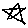
Label: star